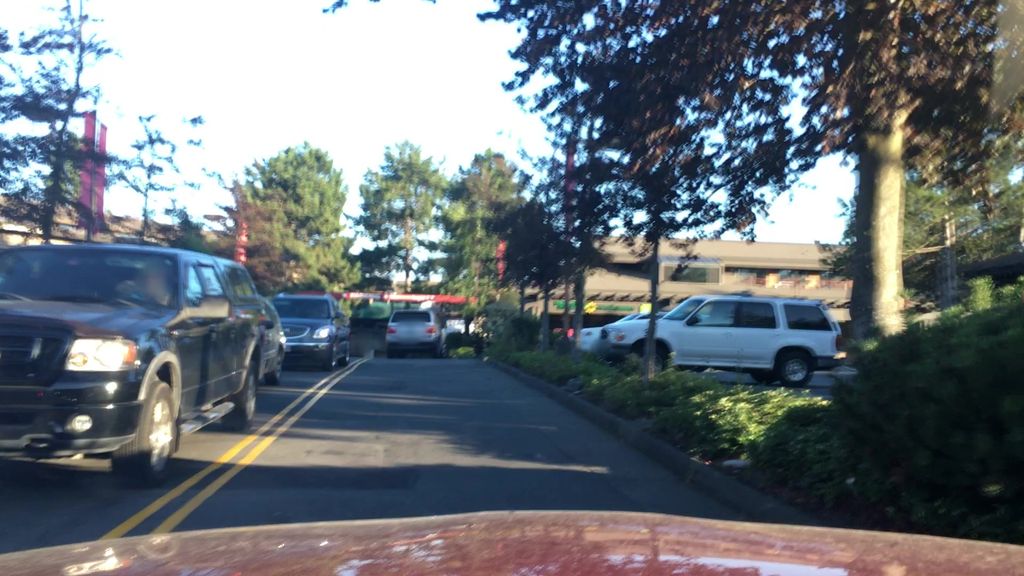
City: victoria